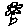
Label: flower